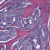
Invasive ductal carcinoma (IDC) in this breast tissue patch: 1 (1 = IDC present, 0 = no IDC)